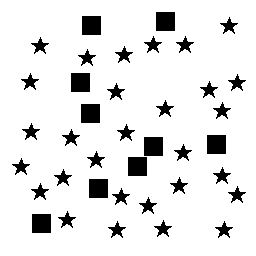
Squares: 9
Triangles: 0
Stars: 29
Total shapes: 38